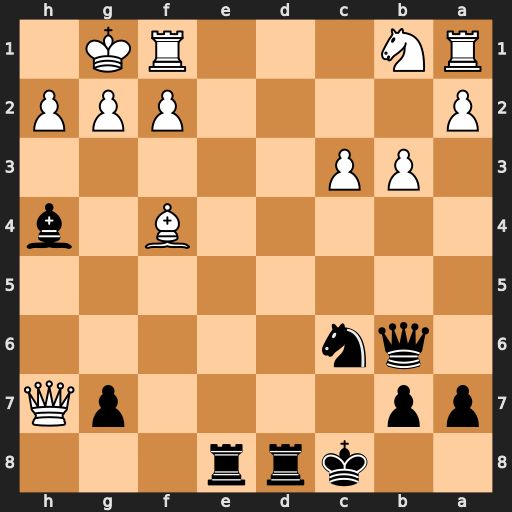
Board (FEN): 2krr3/pp4pQ/1qn5/8/5B1b/1PP5/P4PPP/RN3RK1
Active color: b
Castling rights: -
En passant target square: -
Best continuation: Qxf2+ Rxf2 Rd1+ Rf1 Rxf1+ Kxf1 Re1#